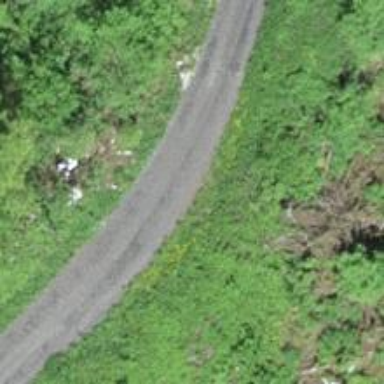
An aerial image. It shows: Unclassified road.